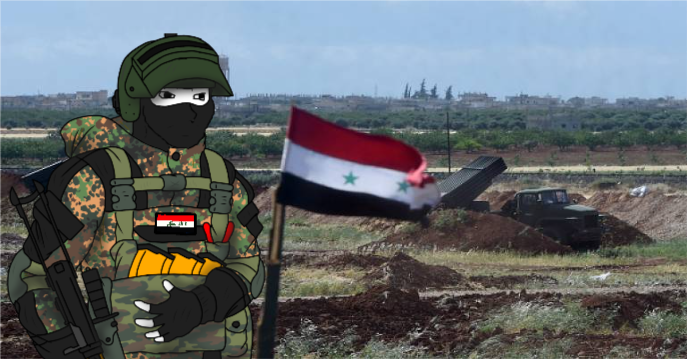
Label: 5_unsorted